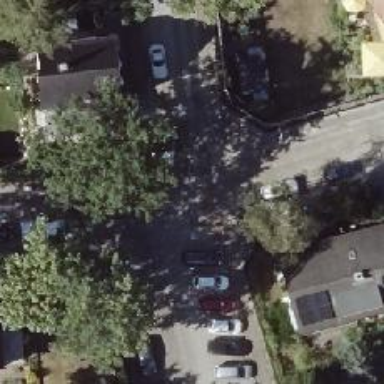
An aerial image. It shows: Residential road with concrete surface. There are sidewalks on both sides.